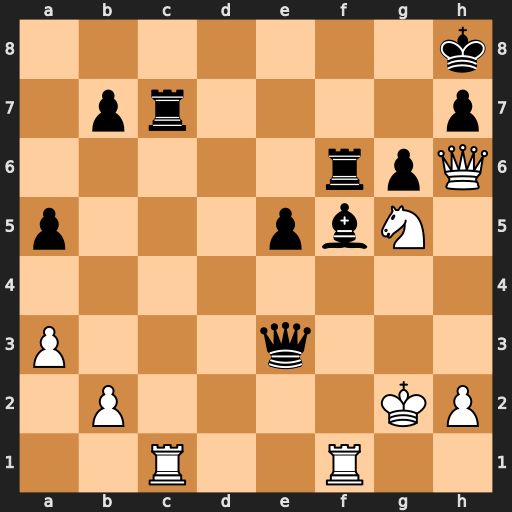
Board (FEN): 7k/1pr4p/5rpQ/p3pbN1/8/P3q3/1P4KP/2R2R2
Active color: w
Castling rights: -
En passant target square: -
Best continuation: Nf7+ Rcxf7 Qxe3